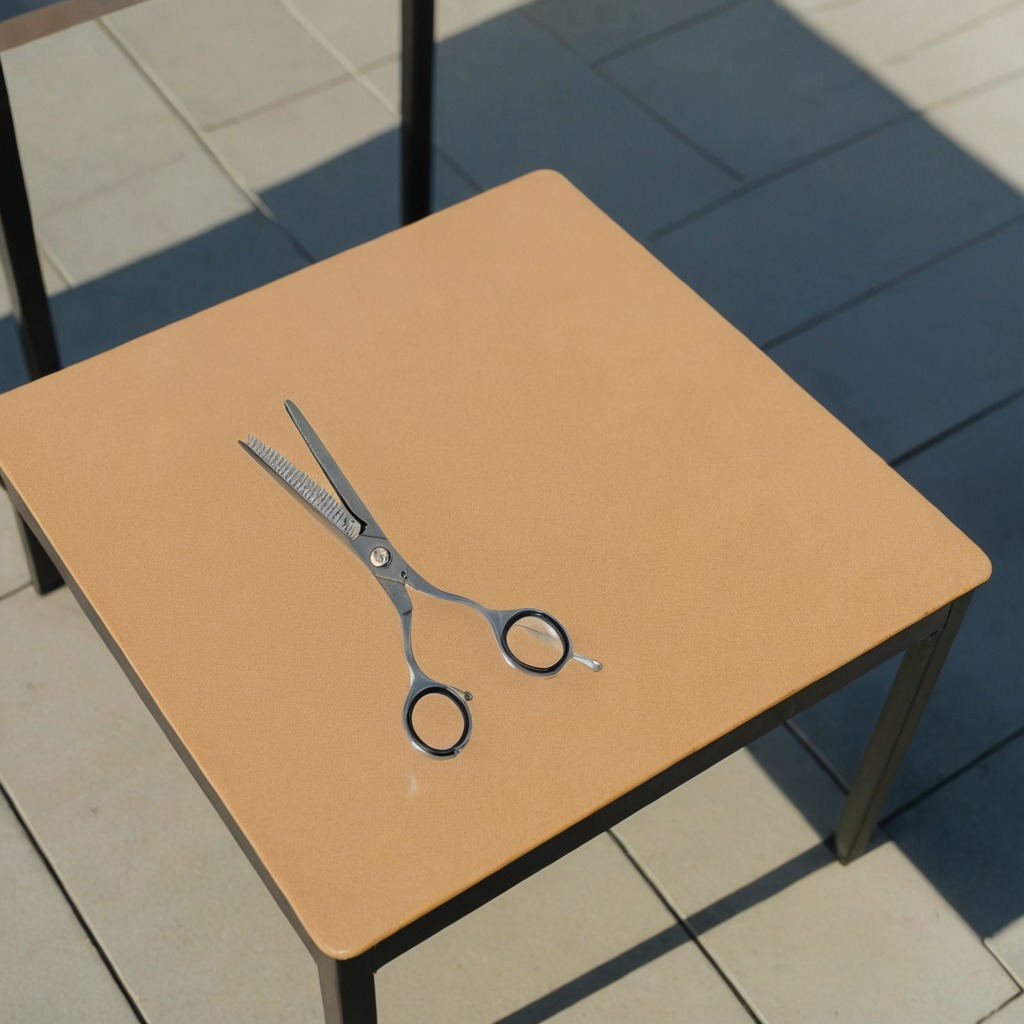
A scissor lying on a clean utility table in a temporary outdoor tool station afternoon light present textured surface